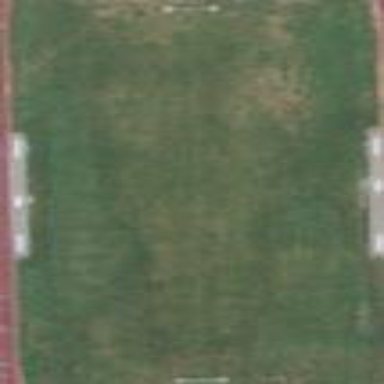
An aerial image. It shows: Soccer pitch designated for leisure and sports activities.